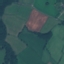
Land use / land cover class: Pasture